Interaction volume radius: 10 \u00c5
Interaction volume height: 25 \u00c5
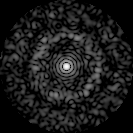
Disorder parameter: 0.8554